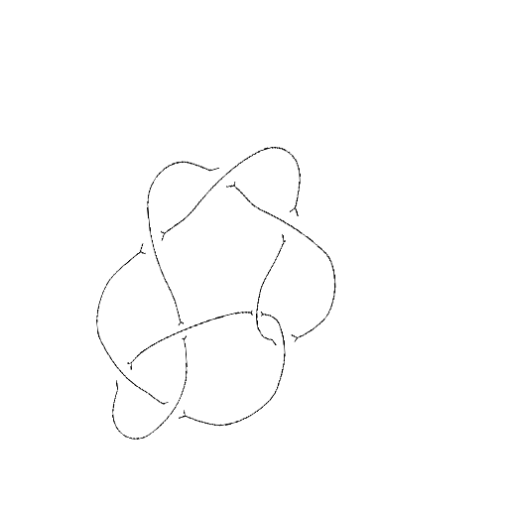
Crossing number: 8